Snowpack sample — Buffalo Mountain, Silverthorne, Colorado, USA (1/25/25, 10:11 AM MST)
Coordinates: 39.6222, -106.1139
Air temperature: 22 °F
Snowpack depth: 110 cm
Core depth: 30 cm
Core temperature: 42.8 °F
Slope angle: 12°, slope face: 102°
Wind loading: high
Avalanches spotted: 0
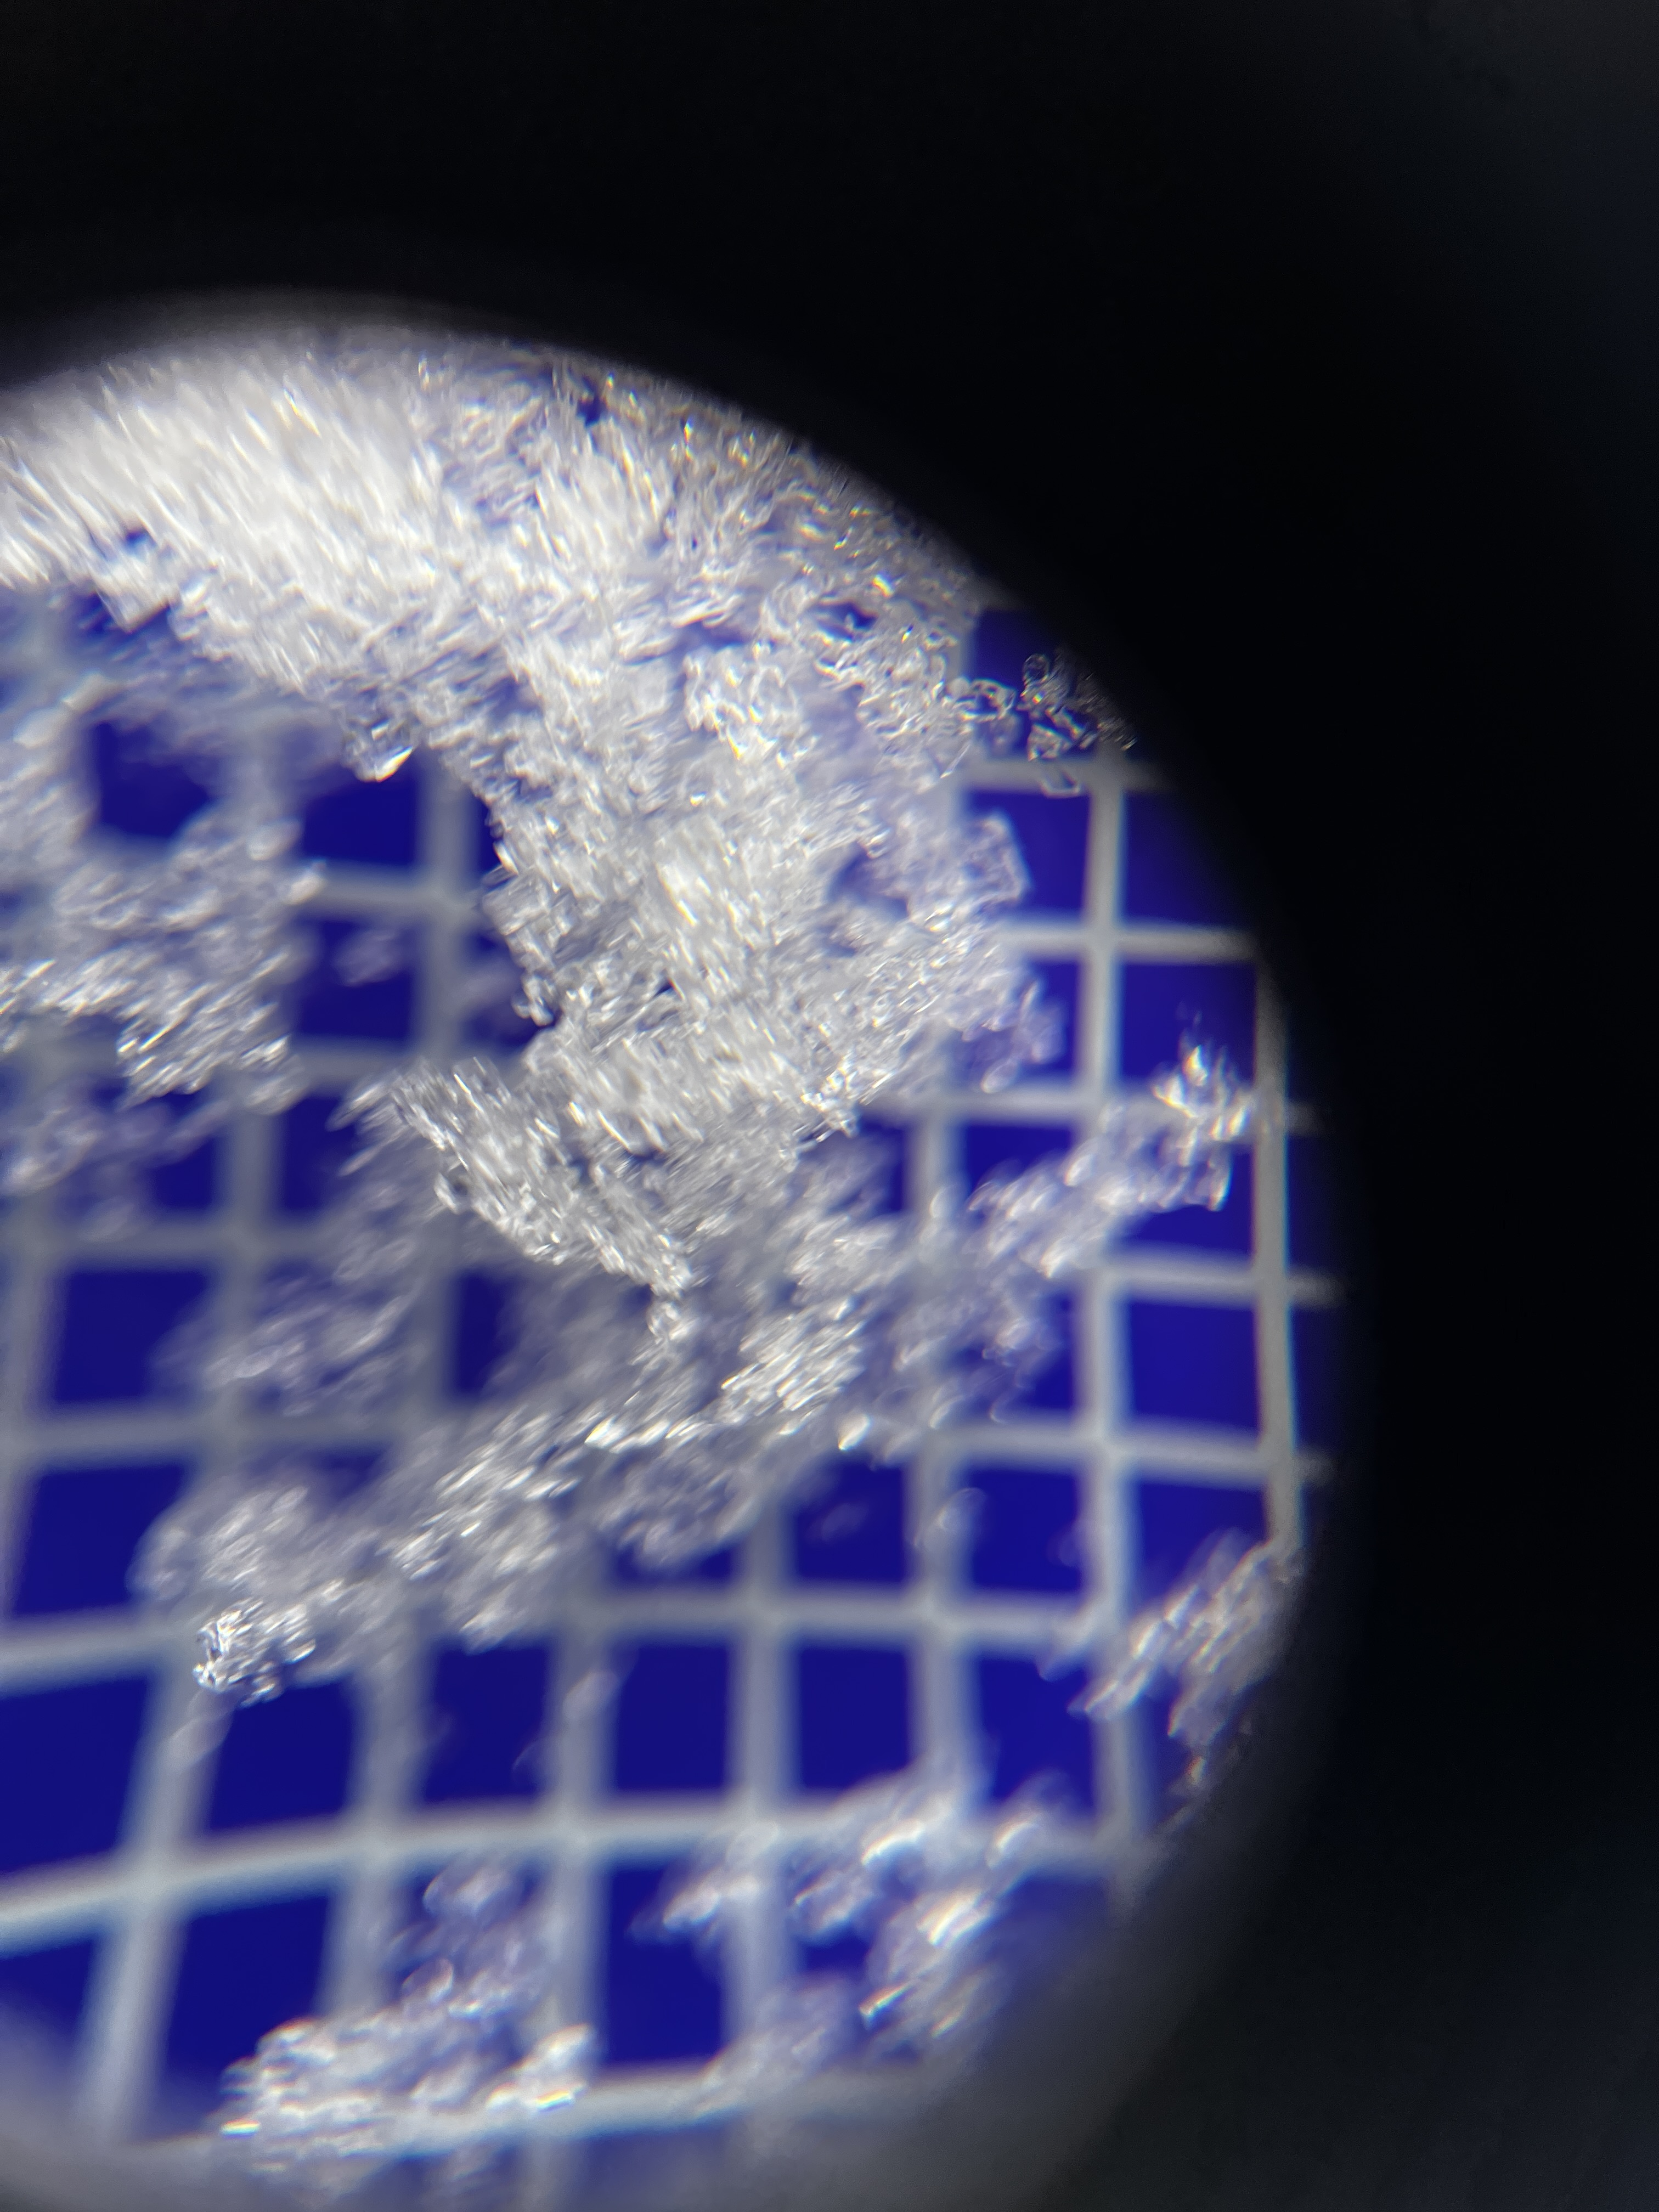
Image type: magnified_profile
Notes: No avalanches nearby, collected on the outskirts of a fire break 15 meters from the treeline, on way to Buffalo and Red Mountain